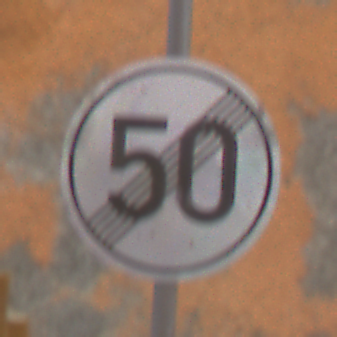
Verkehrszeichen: EndeGeschwindigkeit50
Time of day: Midday
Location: Outdoor (Urban)
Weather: Overcast
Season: NotSpecified
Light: Natural